高一 · 立体几何学
已知棱长为 3 的正方体 $A B C D-A_{1} B_{1} C_{1} D_{1}$, 点 $E$ 是棱 $A B$ 的中点, $\overrightarrow{C F}=2 \overrightarrow{F C_{1}}$,动点 $\boldsymbol{P}$ 在正方形 $A A_{1} D D_{1}$ （包括边界）内运动, 且 $P B_{1} / /$ 面 $D E F$, 则 $P C$ 的长度范围为 $(\quad)$
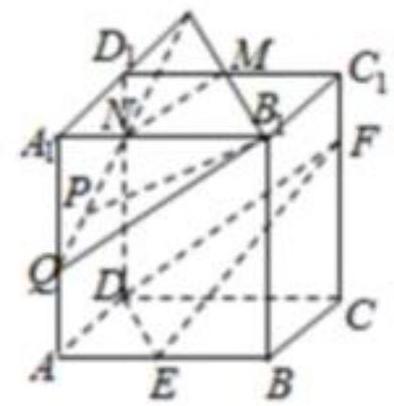
$[\sqrt{13}, \sqrt{19}]$
B. $\left[\frac{3 \sqrt{35}}{5}, \sqrt{19}\right]$
C. $\left[\frac{3 \sqrt{35}}{5}, \sqrt{13}\right]$
D. $\left[\frac{3 \sqrt{39}}{5}, \sqrt{19}\right]$
答案: B
解析: 【分析】

如图:先作出过 $B_{1} P$ 且与平面 $D E F$ 平行的平面, 可知点 $P$ 的轨迹为 $Q N$, 然后根据平面几何知识求出 $D P$ 的最小值和最大值,根据勾股定理可求出 $P C$ 的取值范围.

【详解】

如图所示:

在 $A A_{1}$ 上取点 $Q$, 使得 $A Q=\frac{1}{2} Q A_{1}$, 连接 $B_{1} Q$, 因为 $\overrightarrow{C F}=2 \overrightarrow{F C_{1}}$, 所以 $B_{1} Q / / D F$;

取 $C_{1} D_{1}$ 的中点 $M$, 连接 $B_{1} M$, 因为 $E$ 为 $A B$ 的中点, 所以 $B_{1} M / / D E$;

因此平面 $B_{1} Q M$ / / 平面 $D E F$,

过 $M$ 作 $M N / / D F$ 交 $D D_{1}$ 于 $N$, 则四点 $B_{1}, Q, N, M$ 共面, 且 $D N=\frac{2}{3} D D_{1}$,

因为 $B_{1} P / /$ 平面 $D E F$, 所以点 $P$ 在线段 $Q N$ 上运动,

连接 $D P$, 根据正方体的性质可知 $C D \perp D P$ ，

所以 $P C=\sqrt{C D^{2}+D P^{2}}$,

在平面 $Q A D N$ 中, $A Q=1, A D=3, D Q=2$, 所以 $D N=\sqrt{3^{2}+1}=\sqrt{10}$,

$D Q=\sqrt{1+3^{2}}=\sqrt{10}$, 所以点 $D$ 到 $Q N$ 的距离为 $\frac{\frac{1}{2} \times 3 \times 2}{\frac{1}{2} \times \sqrt{10}}=\frac{3 \sqrt{10}}{5}$,

所以 $D P$ 的最小值为 $\frac{3 \sqrt{10}}{5}$, 最大值为 $\sqrt{10}$,

所以 $P C$ 的最小值为 $\sqrt{\left(\frac{3 \sqrt{10}}{5}\right)^{2}+3^{2}}=\frac{3 \sqrt{35}}{5}$, 最大值为 $\sqrt{(\sqrt{10})^{2}+3^{2}}=\sqrt{19}$.

所以 $P C$ 的取值范围是 $\left[\frac{3 \sqrt{35}}{5}, \sqrt{19}\right]$.

故选:B

【点睛】

本题考查了作几何体的截面,考查了平面与平面平行的判定,考查了立体几何中的轨迹问题,关键是作出点 $P$ 的运动轨迹, 属于中档题.